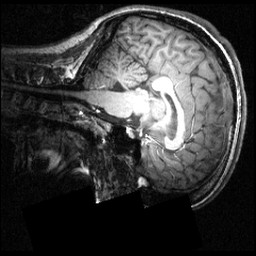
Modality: T1w
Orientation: sagittal
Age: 20
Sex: female
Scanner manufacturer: siemens
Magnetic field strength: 3.951 T
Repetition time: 1.5 s
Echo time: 0.00335 s